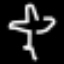
Label: airplane